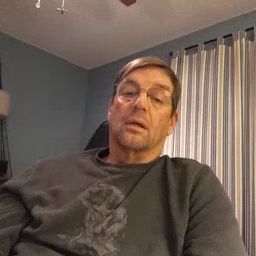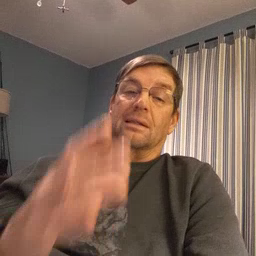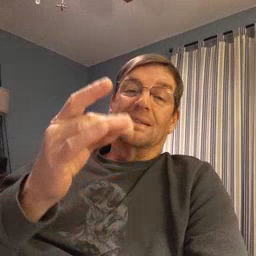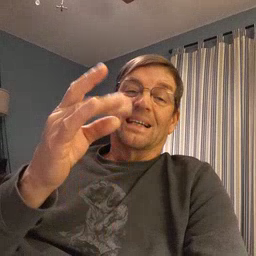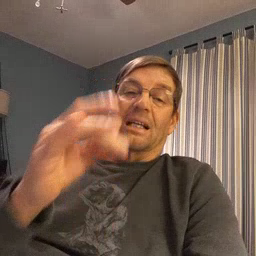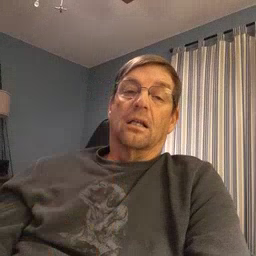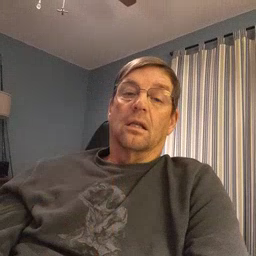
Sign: sticky